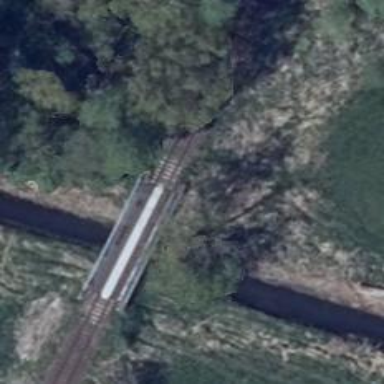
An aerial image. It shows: Bridge over railway line.